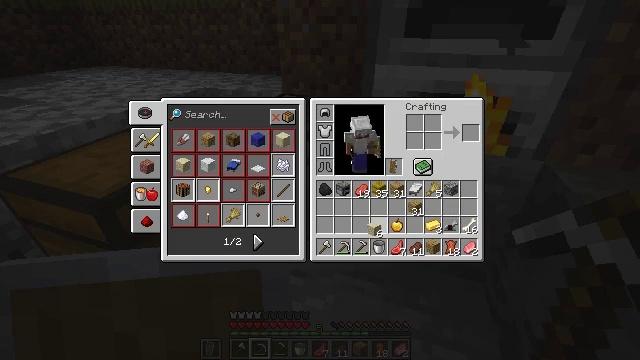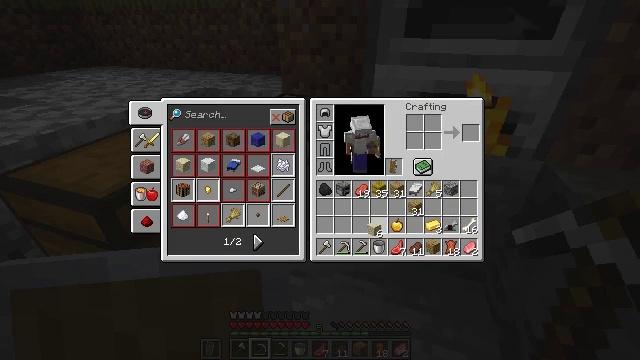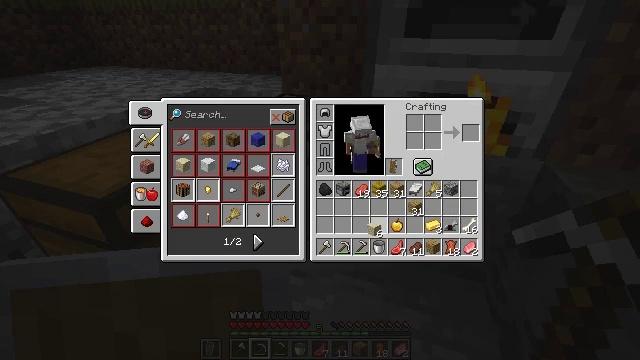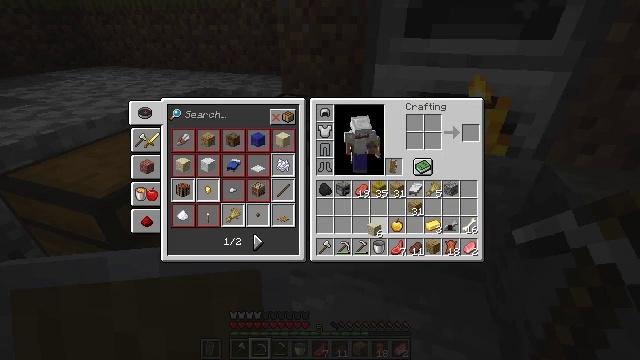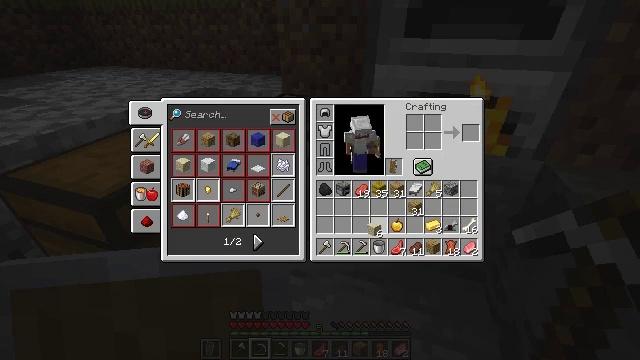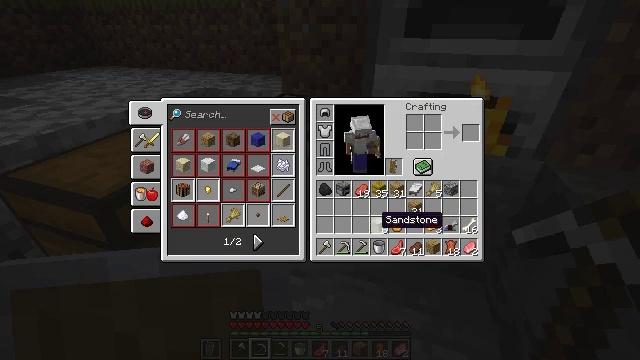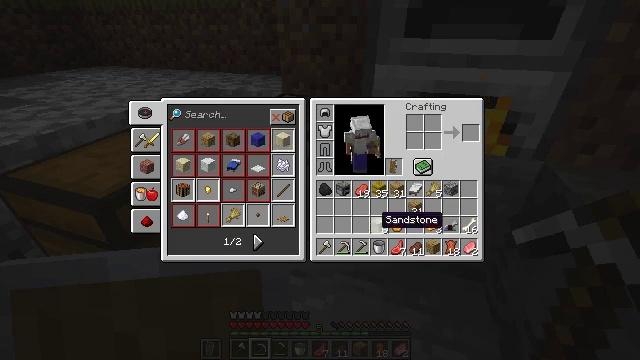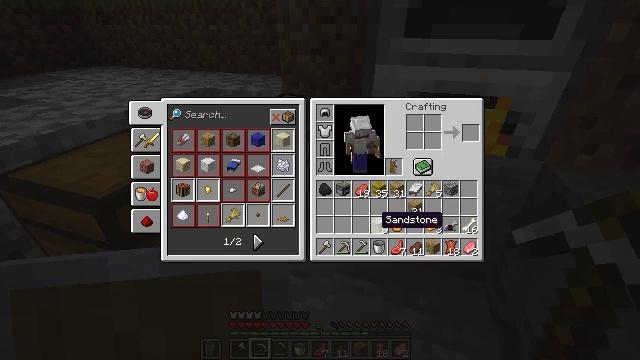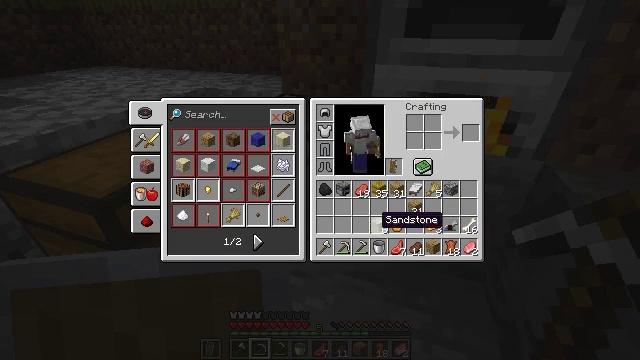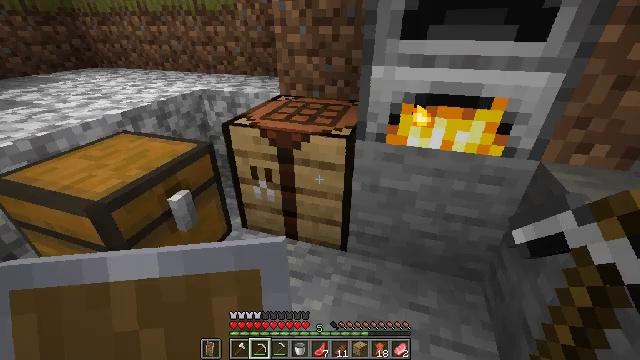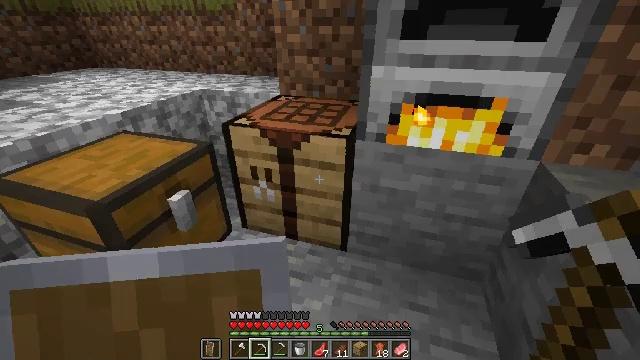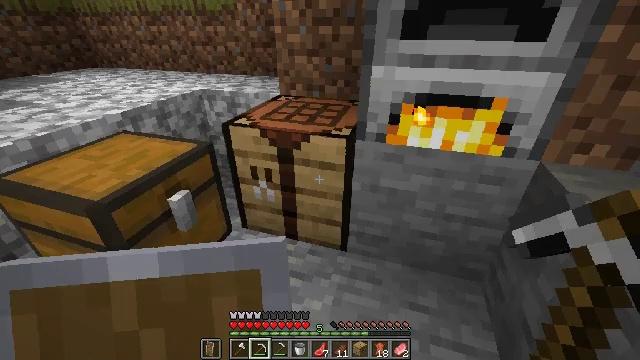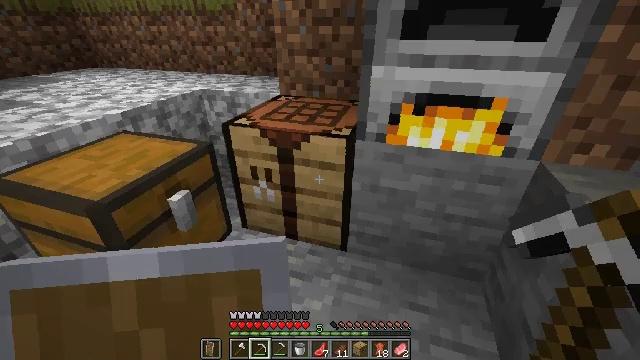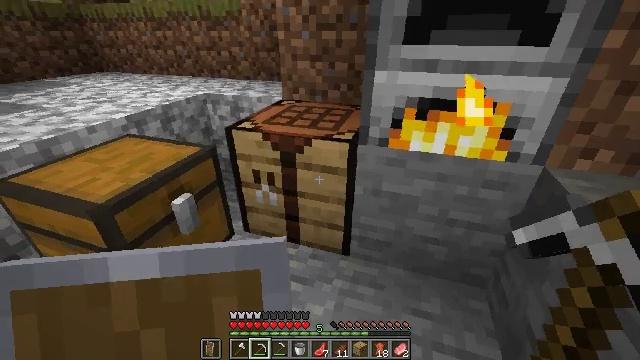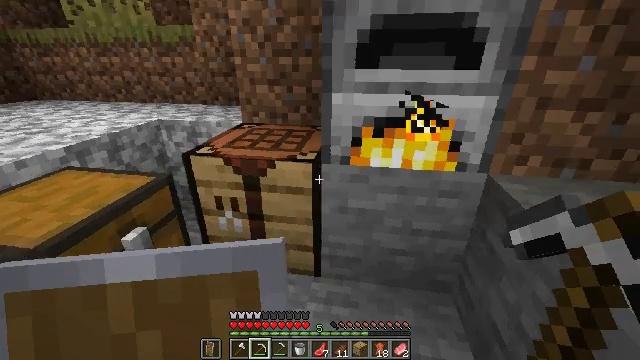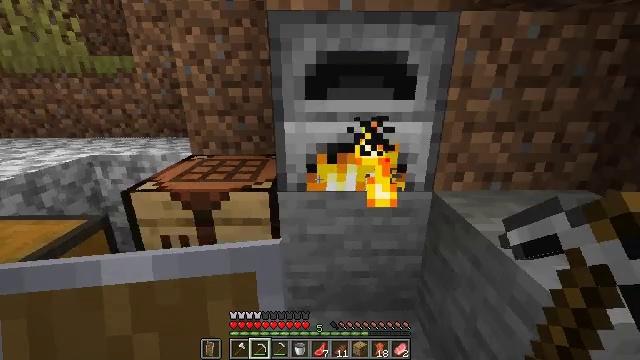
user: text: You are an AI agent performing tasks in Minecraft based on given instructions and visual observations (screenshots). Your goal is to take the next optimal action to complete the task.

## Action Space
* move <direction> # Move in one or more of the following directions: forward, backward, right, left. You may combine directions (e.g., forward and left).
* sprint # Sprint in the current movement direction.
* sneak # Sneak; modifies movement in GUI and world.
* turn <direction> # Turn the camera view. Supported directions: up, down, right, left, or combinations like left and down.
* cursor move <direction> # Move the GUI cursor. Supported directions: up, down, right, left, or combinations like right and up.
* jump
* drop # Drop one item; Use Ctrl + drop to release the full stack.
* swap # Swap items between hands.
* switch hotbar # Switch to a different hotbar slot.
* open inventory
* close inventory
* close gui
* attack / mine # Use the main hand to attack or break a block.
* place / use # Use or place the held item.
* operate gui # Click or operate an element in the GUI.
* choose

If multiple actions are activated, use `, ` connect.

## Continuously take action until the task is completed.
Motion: motion action
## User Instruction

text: Break the furnace to move it.
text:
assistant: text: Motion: operate gui
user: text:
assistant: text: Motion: operate gui
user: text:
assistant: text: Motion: operate gui
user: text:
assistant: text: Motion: operate gui
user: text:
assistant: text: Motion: no_op
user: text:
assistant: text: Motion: no_op
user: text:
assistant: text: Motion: no_op
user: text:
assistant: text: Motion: no_op
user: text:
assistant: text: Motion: no_op
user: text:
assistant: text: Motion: close gui
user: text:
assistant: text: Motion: open inventory
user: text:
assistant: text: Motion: open inventory
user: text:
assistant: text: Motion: no_op
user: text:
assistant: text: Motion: turn right and up
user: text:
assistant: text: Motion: turn right and up
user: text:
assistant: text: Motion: turn right and up
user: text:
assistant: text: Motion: turn right and up
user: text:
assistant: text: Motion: turn right and up
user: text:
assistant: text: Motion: no_op
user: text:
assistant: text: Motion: use / place
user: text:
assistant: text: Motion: use / place
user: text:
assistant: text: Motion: no_op
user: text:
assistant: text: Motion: attack / mine
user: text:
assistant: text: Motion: attack / mine
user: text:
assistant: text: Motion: operate gui
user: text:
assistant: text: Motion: operate gui
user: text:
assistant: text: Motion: operate gui
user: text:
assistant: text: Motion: move forward, operate gui
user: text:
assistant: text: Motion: move forward, operate gui
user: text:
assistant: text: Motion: move forward, operate gui